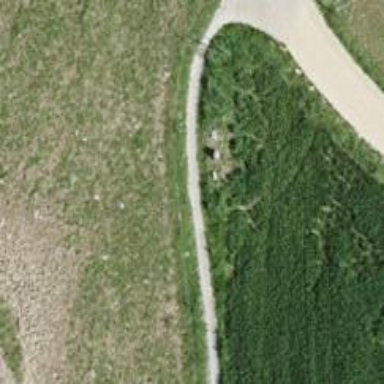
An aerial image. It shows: Path with fine gravel surface.